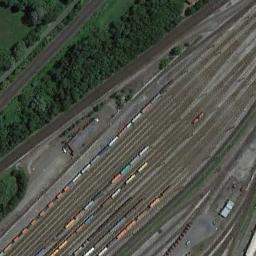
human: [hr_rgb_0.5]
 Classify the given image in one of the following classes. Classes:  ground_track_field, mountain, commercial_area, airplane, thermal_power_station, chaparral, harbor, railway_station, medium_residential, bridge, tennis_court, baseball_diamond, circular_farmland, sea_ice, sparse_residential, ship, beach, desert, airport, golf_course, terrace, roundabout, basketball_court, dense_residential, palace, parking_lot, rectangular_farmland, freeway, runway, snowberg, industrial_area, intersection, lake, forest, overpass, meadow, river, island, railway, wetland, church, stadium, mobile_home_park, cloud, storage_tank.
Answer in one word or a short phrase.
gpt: railway